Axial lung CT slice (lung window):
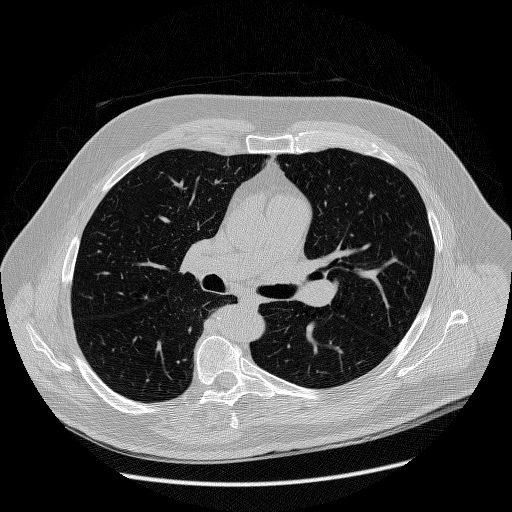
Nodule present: no